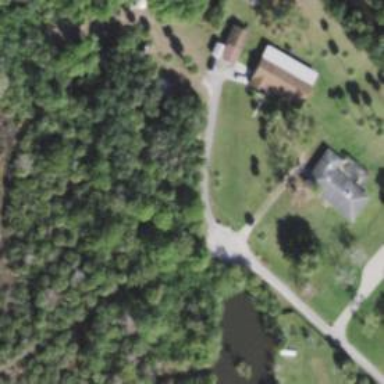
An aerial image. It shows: Driveway leading to service road.